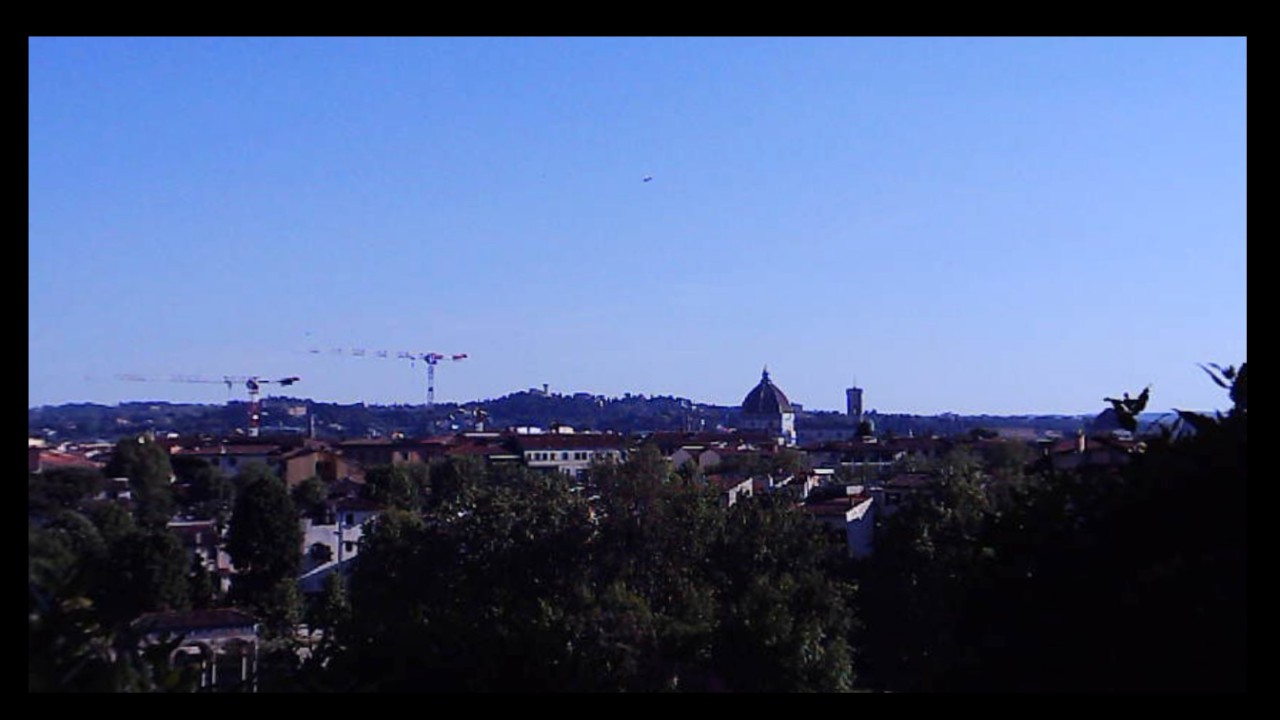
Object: Betafpv air75